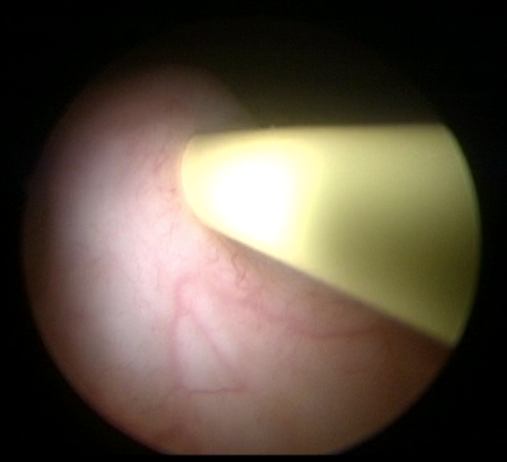
Modality: WLC
Class: Foreign bodies
Subclass: Stent
Lesion: L0
Bladder cancer association: No